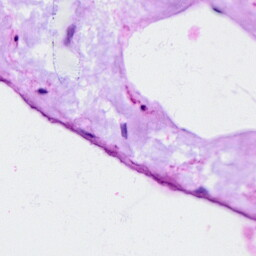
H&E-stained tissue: Ovarian